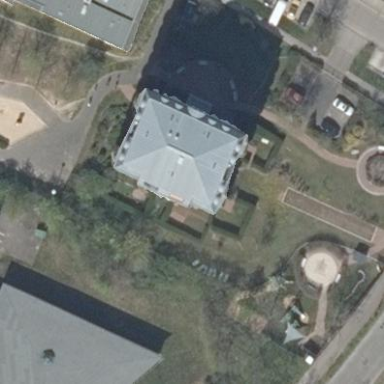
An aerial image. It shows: Unique apartment building with quadruple saltbox roof shape.